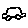
Label: car